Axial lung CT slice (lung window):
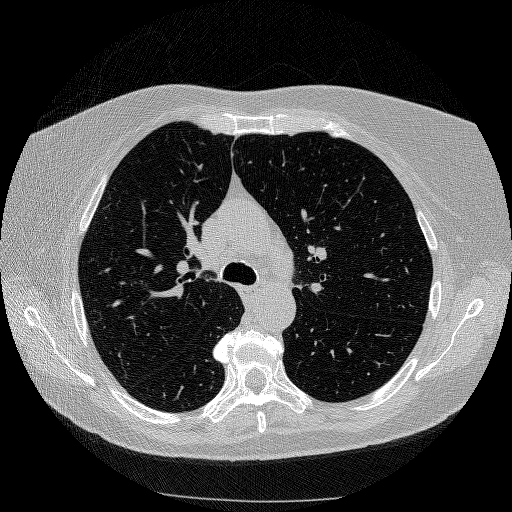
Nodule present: no